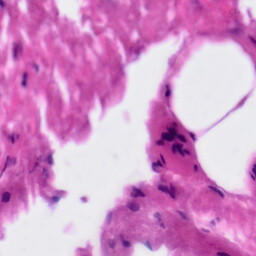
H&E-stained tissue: Tonsil